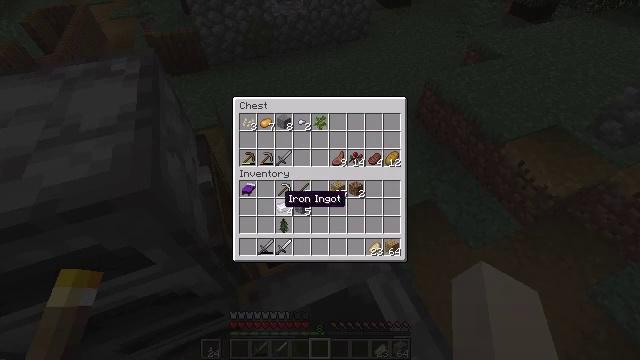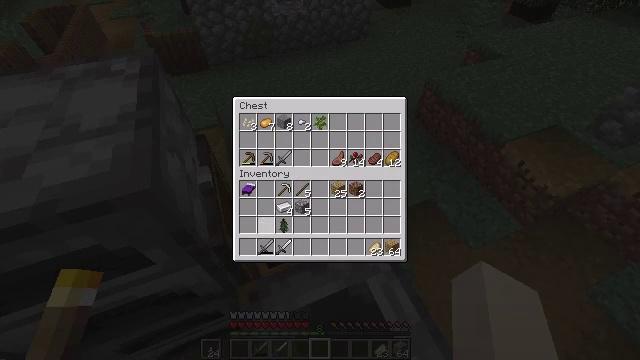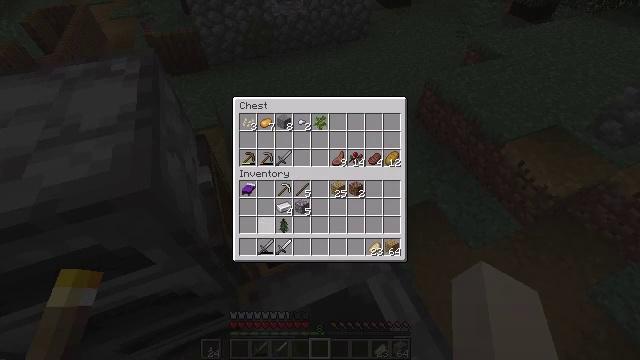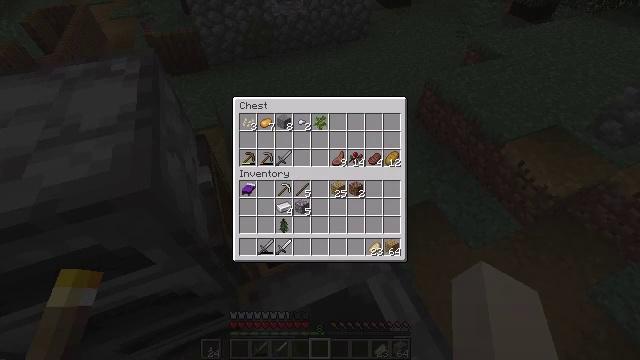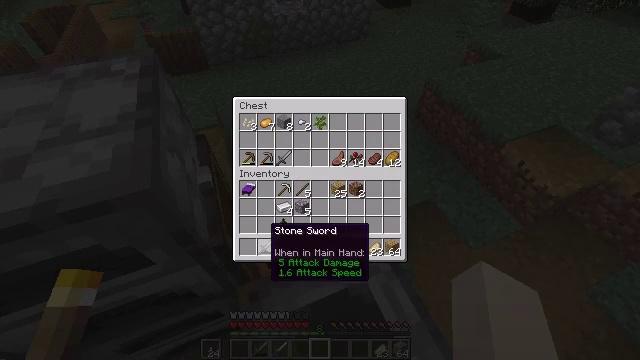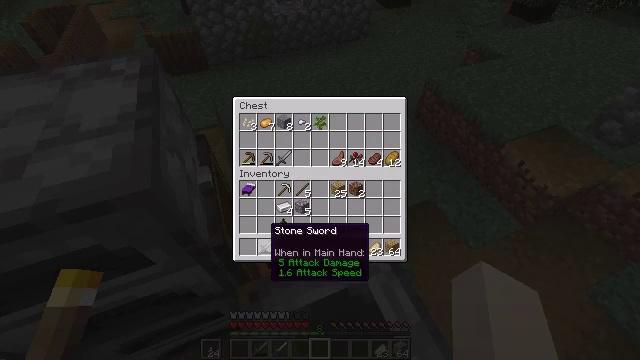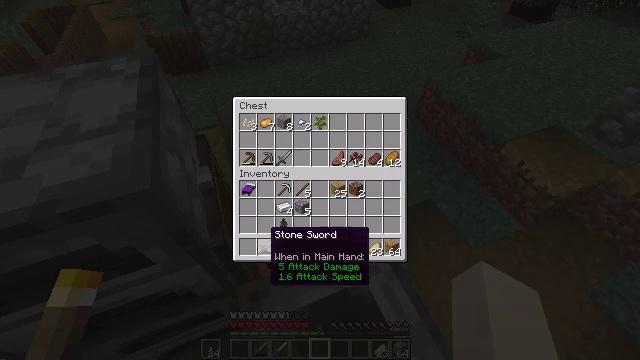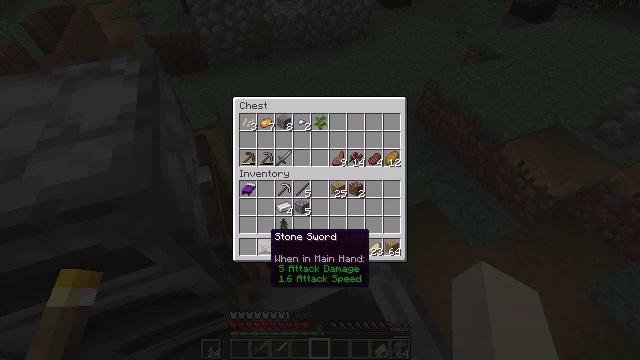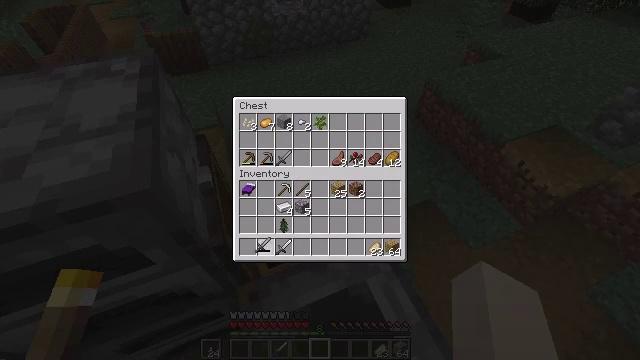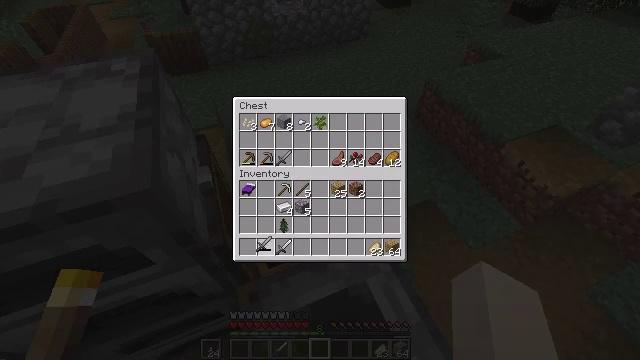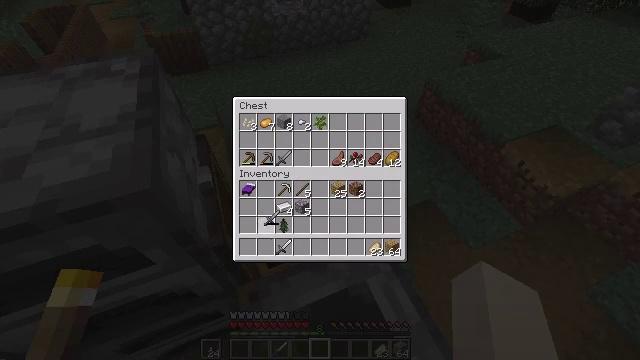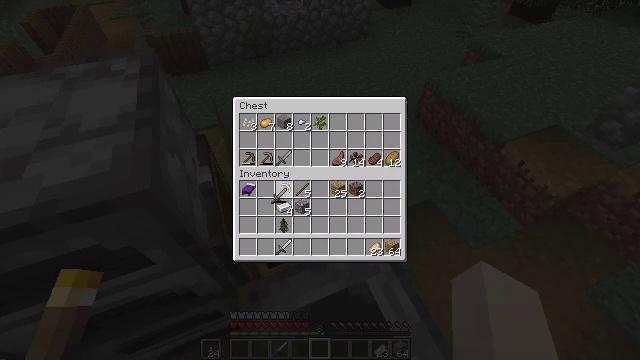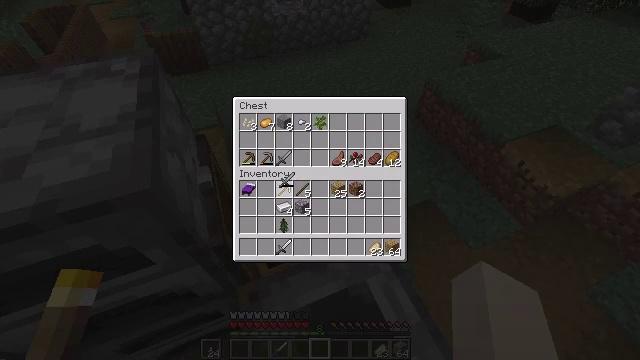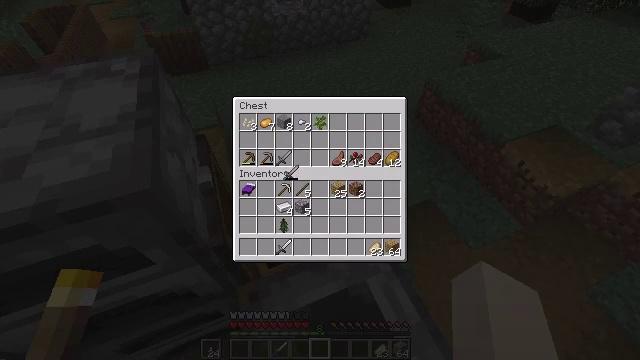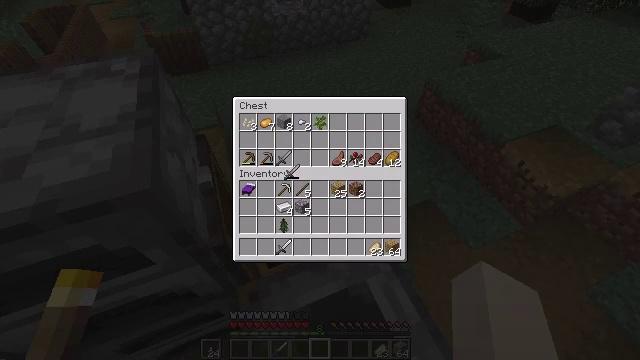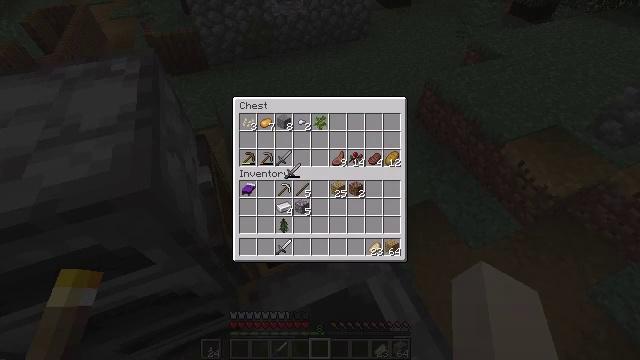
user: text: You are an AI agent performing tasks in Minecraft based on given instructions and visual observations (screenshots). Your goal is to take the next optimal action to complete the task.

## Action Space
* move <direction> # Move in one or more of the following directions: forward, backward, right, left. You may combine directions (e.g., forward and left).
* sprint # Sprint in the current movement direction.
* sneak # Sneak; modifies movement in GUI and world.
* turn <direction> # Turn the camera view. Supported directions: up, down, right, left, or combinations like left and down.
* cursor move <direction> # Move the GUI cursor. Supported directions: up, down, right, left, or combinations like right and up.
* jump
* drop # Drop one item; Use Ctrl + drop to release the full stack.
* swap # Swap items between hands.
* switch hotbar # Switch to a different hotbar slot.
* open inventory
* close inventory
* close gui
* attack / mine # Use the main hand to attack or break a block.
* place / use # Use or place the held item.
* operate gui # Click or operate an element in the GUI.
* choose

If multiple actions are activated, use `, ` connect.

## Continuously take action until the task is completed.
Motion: motion action
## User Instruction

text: Mine oak leaves.
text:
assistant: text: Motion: cursor move left and down
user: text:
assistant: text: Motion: no_op
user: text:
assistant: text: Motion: no_op
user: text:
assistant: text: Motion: no_op
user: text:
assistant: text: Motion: no_op
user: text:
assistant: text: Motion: no_op
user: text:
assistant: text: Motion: no_op
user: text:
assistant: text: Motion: operate gui
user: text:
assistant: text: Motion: operate gui
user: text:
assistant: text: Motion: cursor move right and up
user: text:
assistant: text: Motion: cursor move right and up
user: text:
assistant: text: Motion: cursor move right and up
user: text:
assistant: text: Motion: no_op
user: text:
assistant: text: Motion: no_op
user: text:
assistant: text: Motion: no_op
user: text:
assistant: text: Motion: no_op
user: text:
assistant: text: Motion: no_op
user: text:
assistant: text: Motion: no_op
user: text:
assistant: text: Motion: no_op
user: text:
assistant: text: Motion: no_op
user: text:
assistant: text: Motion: operate gui
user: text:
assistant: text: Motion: operate gui
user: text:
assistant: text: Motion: operate gui
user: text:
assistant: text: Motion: no_op
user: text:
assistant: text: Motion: no_op
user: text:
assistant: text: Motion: cursor move left
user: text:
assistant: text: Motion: cursor move left
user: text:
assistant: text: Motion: no_op
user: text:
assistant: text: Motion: no_op
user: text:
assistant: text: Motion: no_op